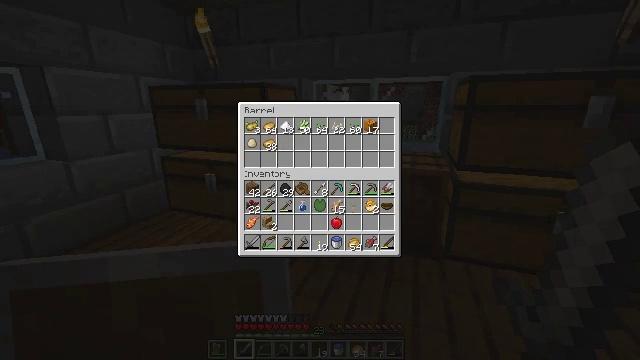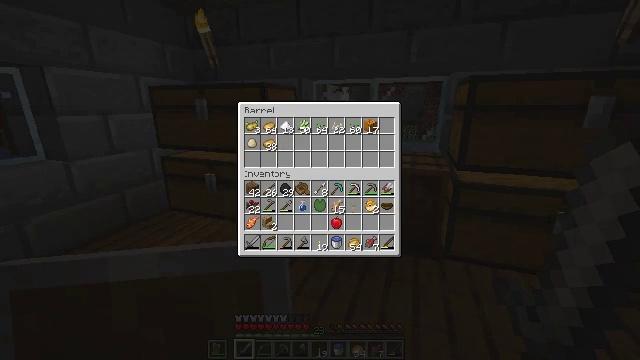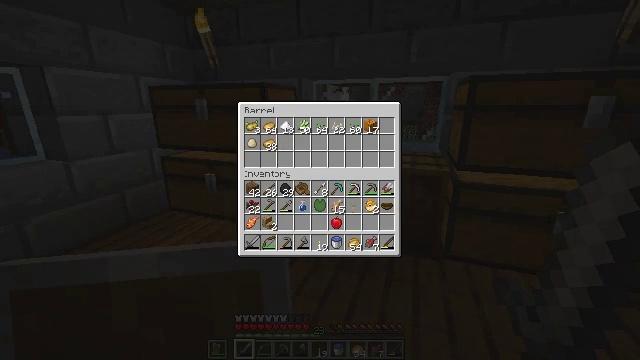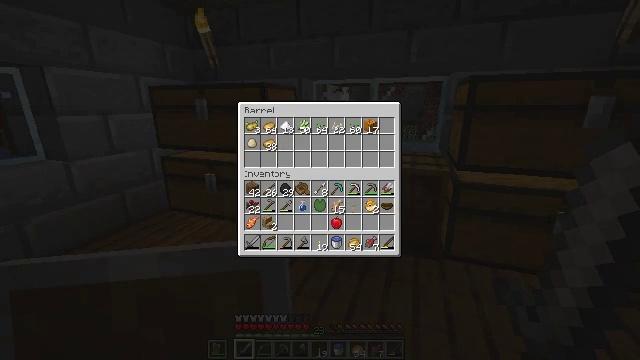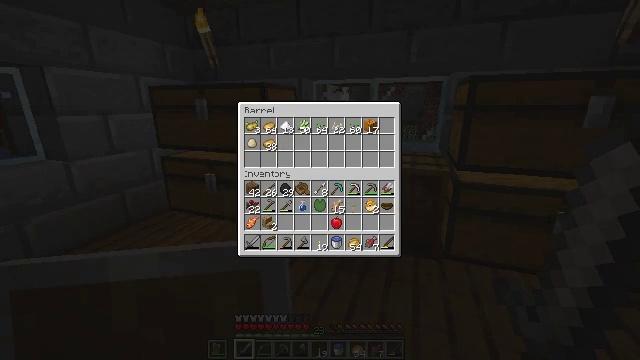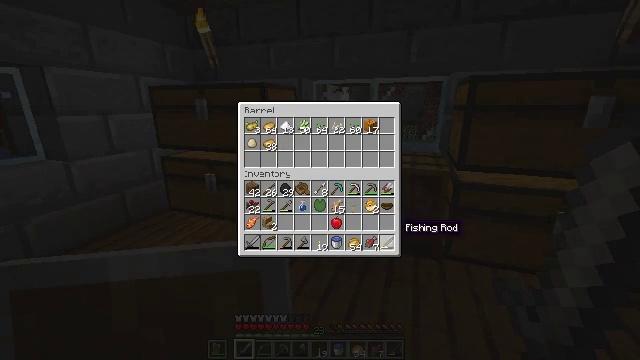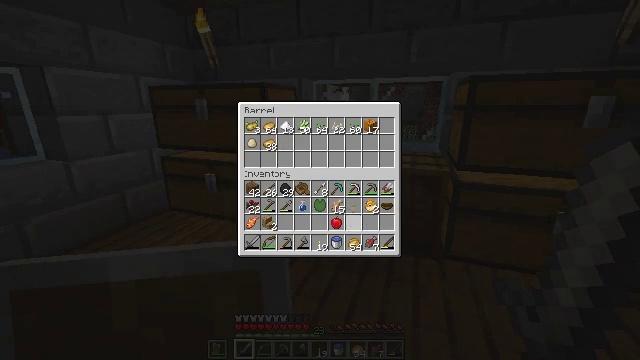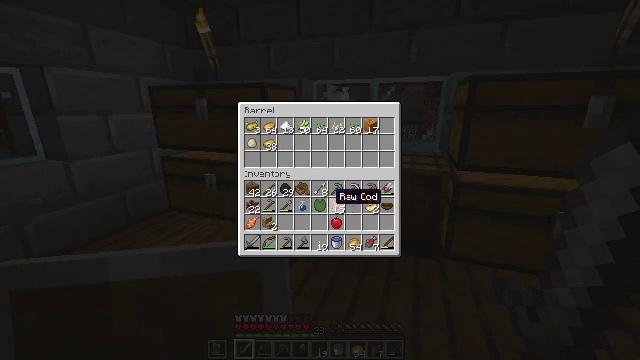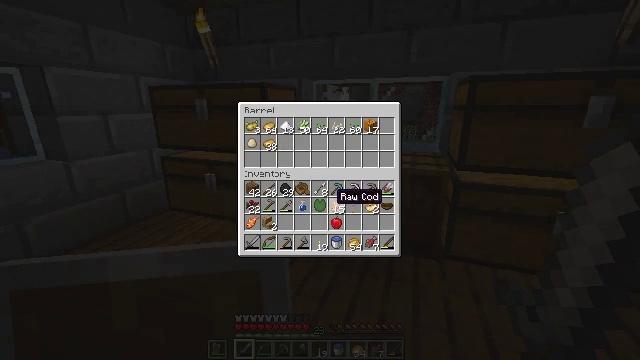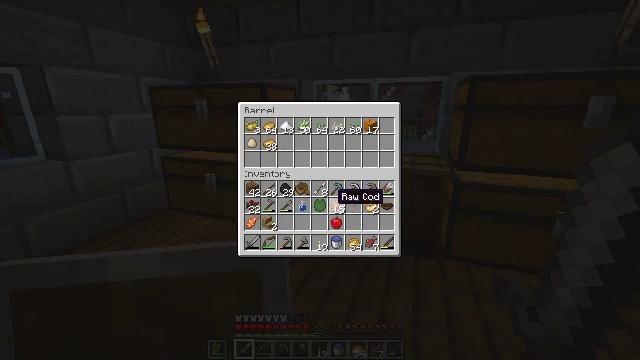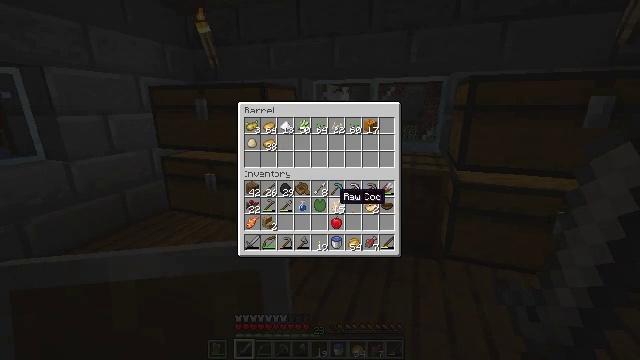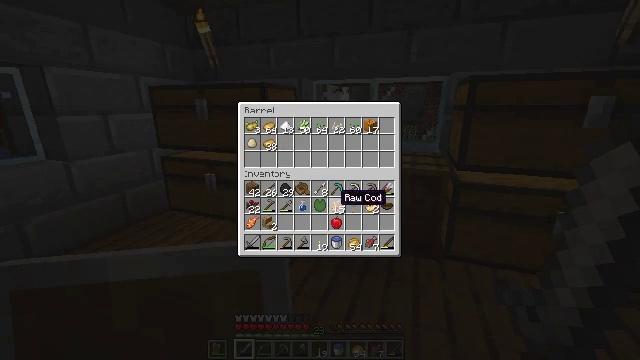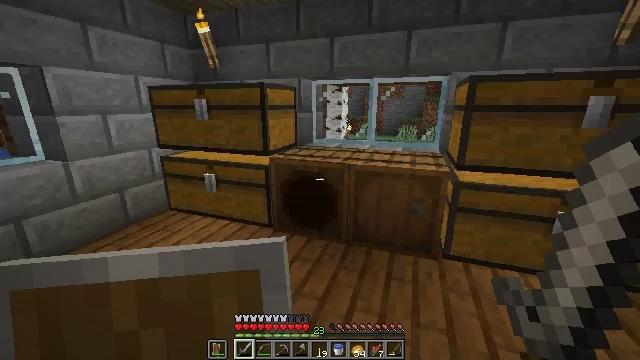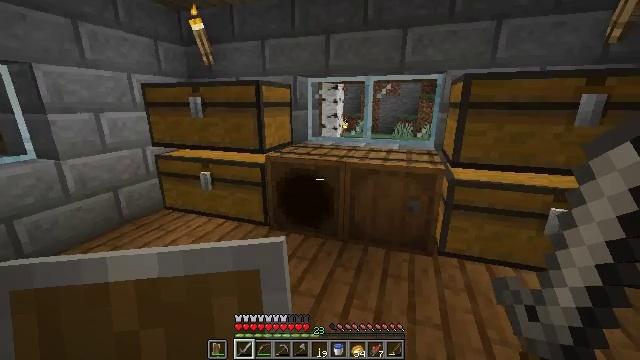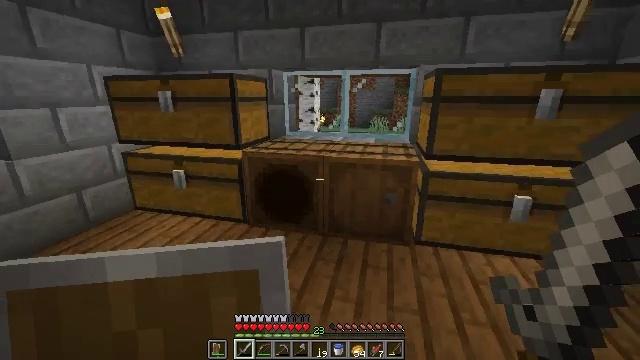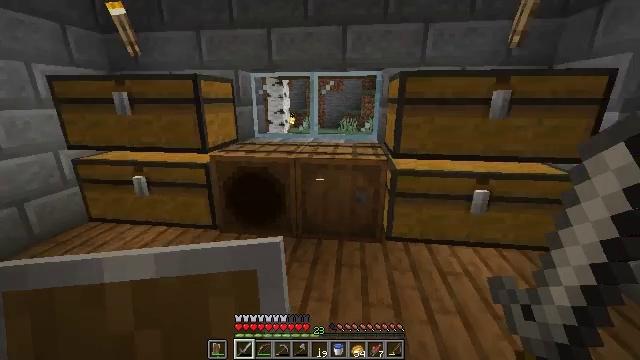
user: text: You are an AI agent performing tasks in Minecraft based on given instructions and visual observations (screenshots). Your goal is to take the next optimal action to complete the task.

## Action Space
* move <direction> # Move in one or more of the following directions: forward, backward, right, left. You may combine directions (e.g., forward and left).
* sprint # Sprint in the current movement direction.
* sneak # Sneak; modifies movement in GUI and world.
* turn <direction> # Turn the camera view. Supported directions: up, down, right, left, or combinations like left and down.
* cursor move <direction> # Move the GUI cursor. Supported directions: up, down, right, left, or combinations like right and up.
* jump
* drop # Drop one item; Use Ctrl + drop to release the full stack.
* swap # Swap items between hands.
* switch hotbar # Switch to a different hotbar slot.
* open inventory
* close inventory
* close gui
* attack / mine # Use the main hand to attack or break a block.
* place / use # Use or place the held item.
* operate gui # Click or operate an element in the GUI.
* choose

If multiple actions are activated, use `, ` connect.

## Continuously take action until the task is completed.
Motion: motion action
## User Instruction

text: Craft gold nugget in the crafting table.
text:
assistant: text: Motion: no_op
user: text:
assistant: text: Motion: no_op
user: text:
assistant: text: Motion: no_op
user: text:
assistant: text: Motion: no_op
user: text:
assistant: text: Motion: cursor move left
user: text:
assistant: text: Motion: cursor move left and up
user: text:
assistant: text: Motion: cursor move left and up
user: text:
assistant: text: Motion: no_op
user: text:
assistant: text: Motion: no_op
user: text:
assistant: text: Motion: no_op
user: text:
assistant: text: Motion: no_op
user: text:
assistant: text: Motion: no_op
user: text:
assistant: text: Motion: close gui
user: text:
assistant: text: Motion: turn right and down
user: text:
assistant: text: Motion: turn right
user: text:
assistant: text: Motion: turn right
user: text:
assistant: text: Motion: turn right
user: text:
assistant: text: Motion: turn right
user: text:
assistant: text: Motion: turn left and up
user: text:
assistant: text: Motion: move forward, turn left and up
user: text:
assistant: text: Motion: move forward, turn left
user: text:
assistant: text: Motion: move forward, use / place
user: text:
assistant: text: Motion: move forward, use / place
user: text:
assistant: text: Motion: no_op
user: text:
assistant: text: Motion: no_op
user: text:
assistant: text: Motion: no_op
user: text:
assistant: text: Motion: open gui
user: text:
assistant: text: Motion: no_op
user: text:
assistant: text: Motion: no_op
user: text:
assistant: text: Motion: no_op